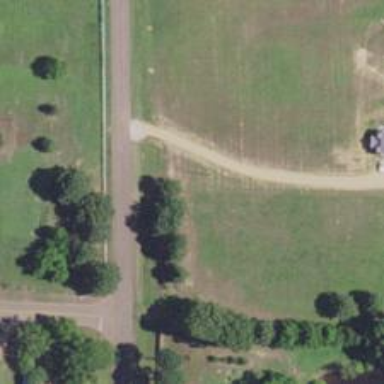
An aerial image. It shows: Driveway leading to service road.